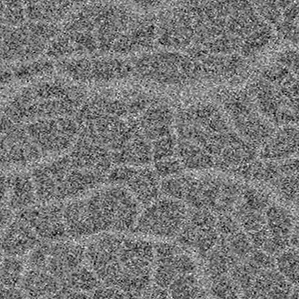
Label: frost